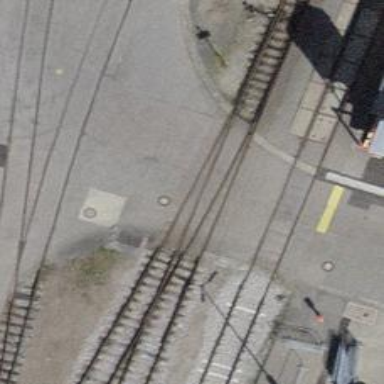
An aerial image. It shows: Rail spur service.